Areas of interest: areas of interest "Tennis Court"
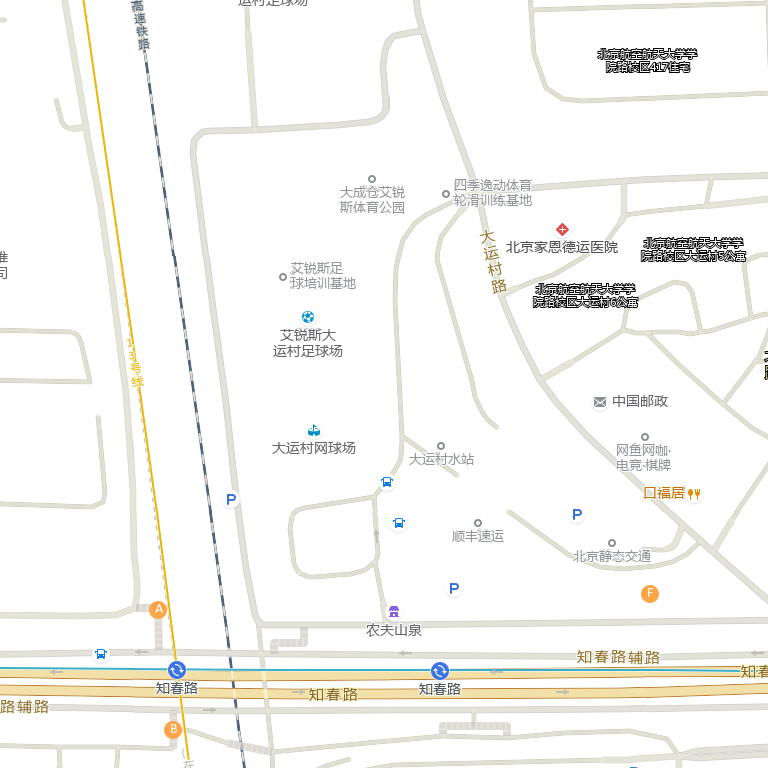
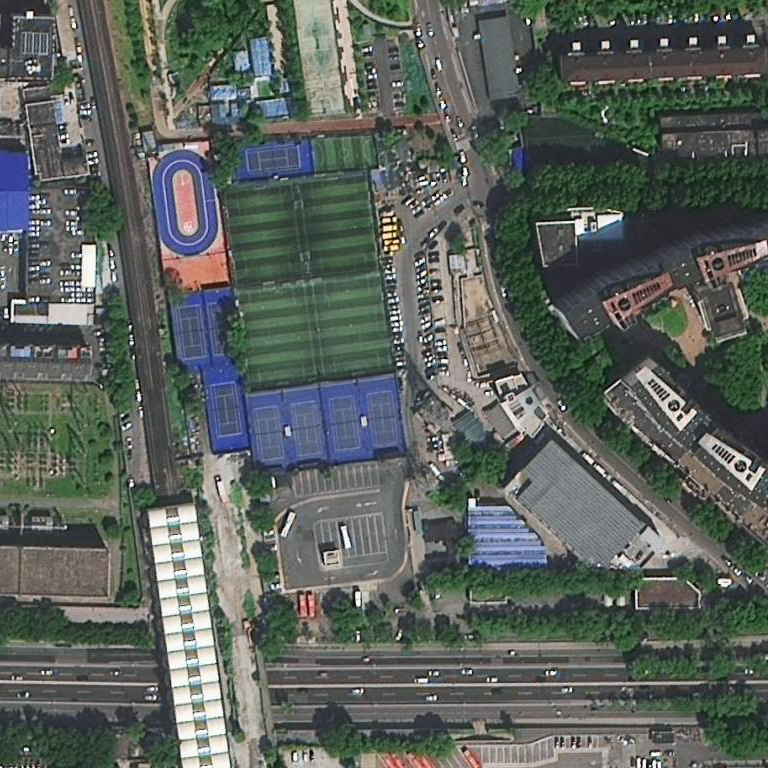